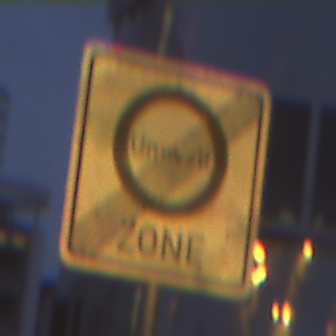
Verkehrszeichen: EndeUmweltzone
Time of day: Night
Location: Outdoor (Urban)
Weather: PartlyCloudy
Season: NotSpecified
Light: Artificial